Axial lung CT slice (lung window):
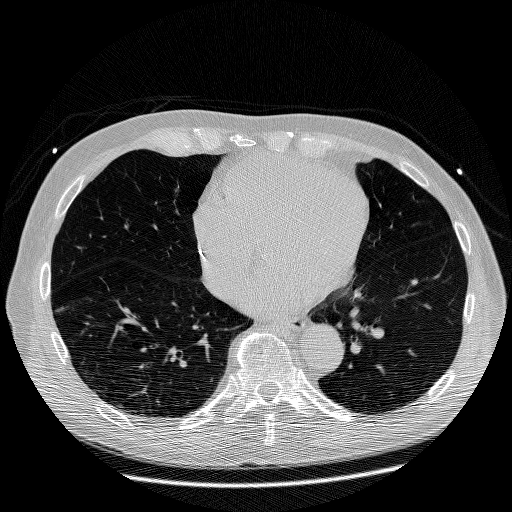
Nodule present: no